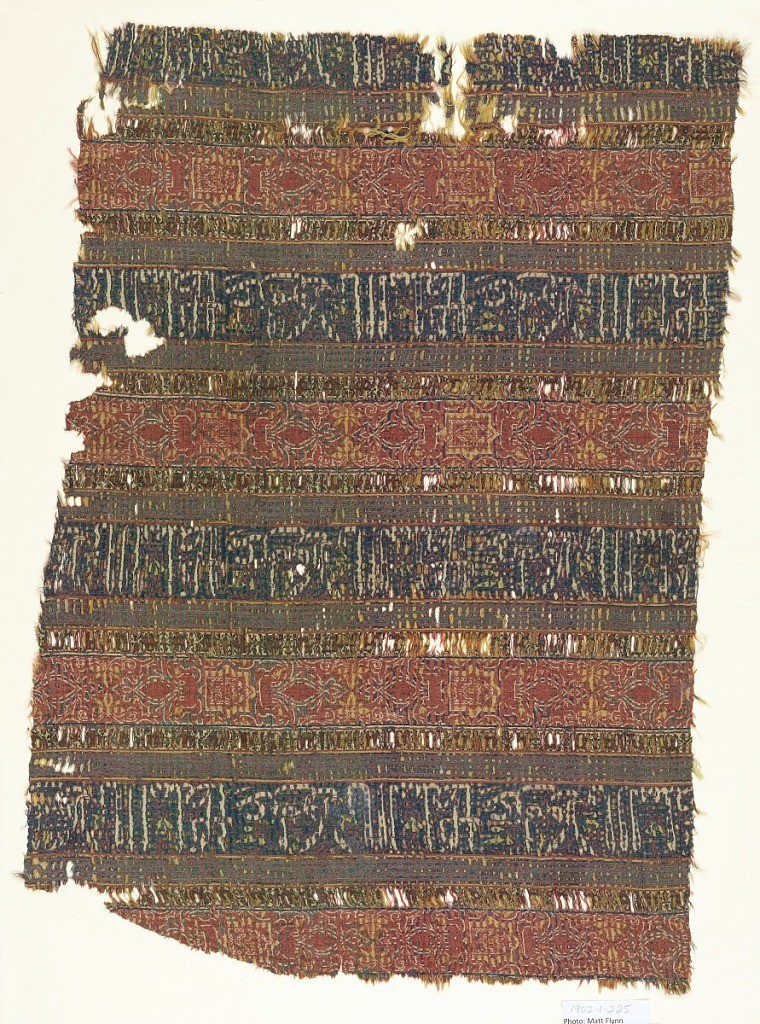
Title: Fragment
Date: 15th century
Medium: silk Technique: two interconnected plain weave structures (lampas)
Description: Fragment of woven silk with alternating horizontal bands of red and blue, with narrower guard stripes between. The red bands contain patterns of eight-pointed stars and flowers; the blue bands contain lines of Kufic script, translated as "Glory to our master the Sultan." In red, blue, yellow, green, and white.